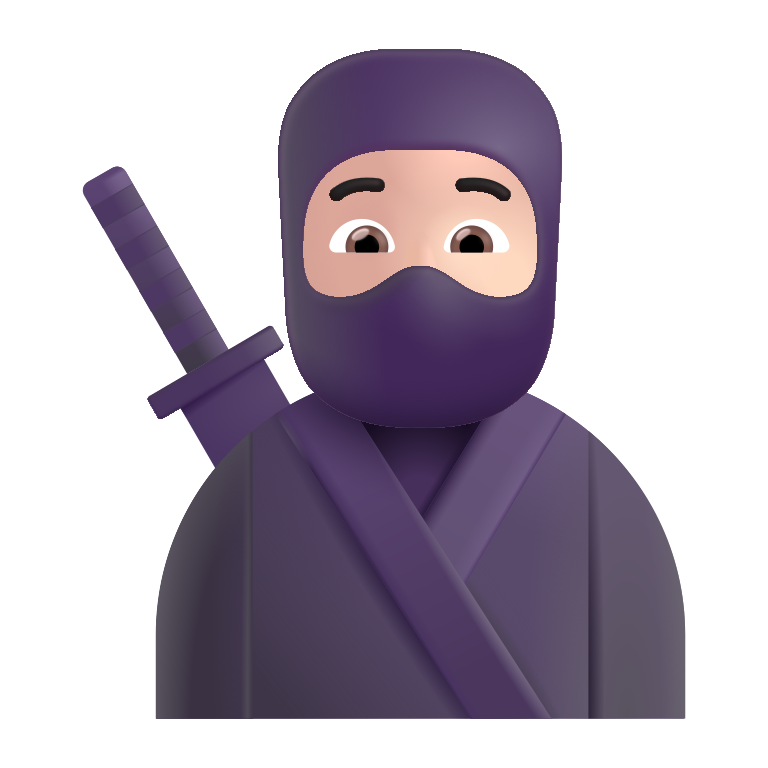
ninja color light